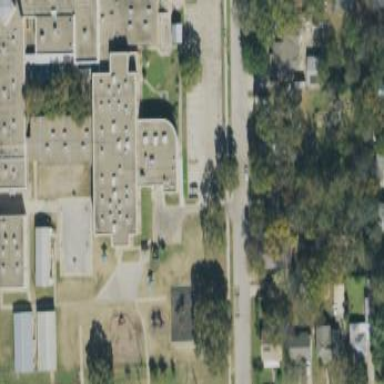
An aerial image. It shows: School building.